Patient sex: M
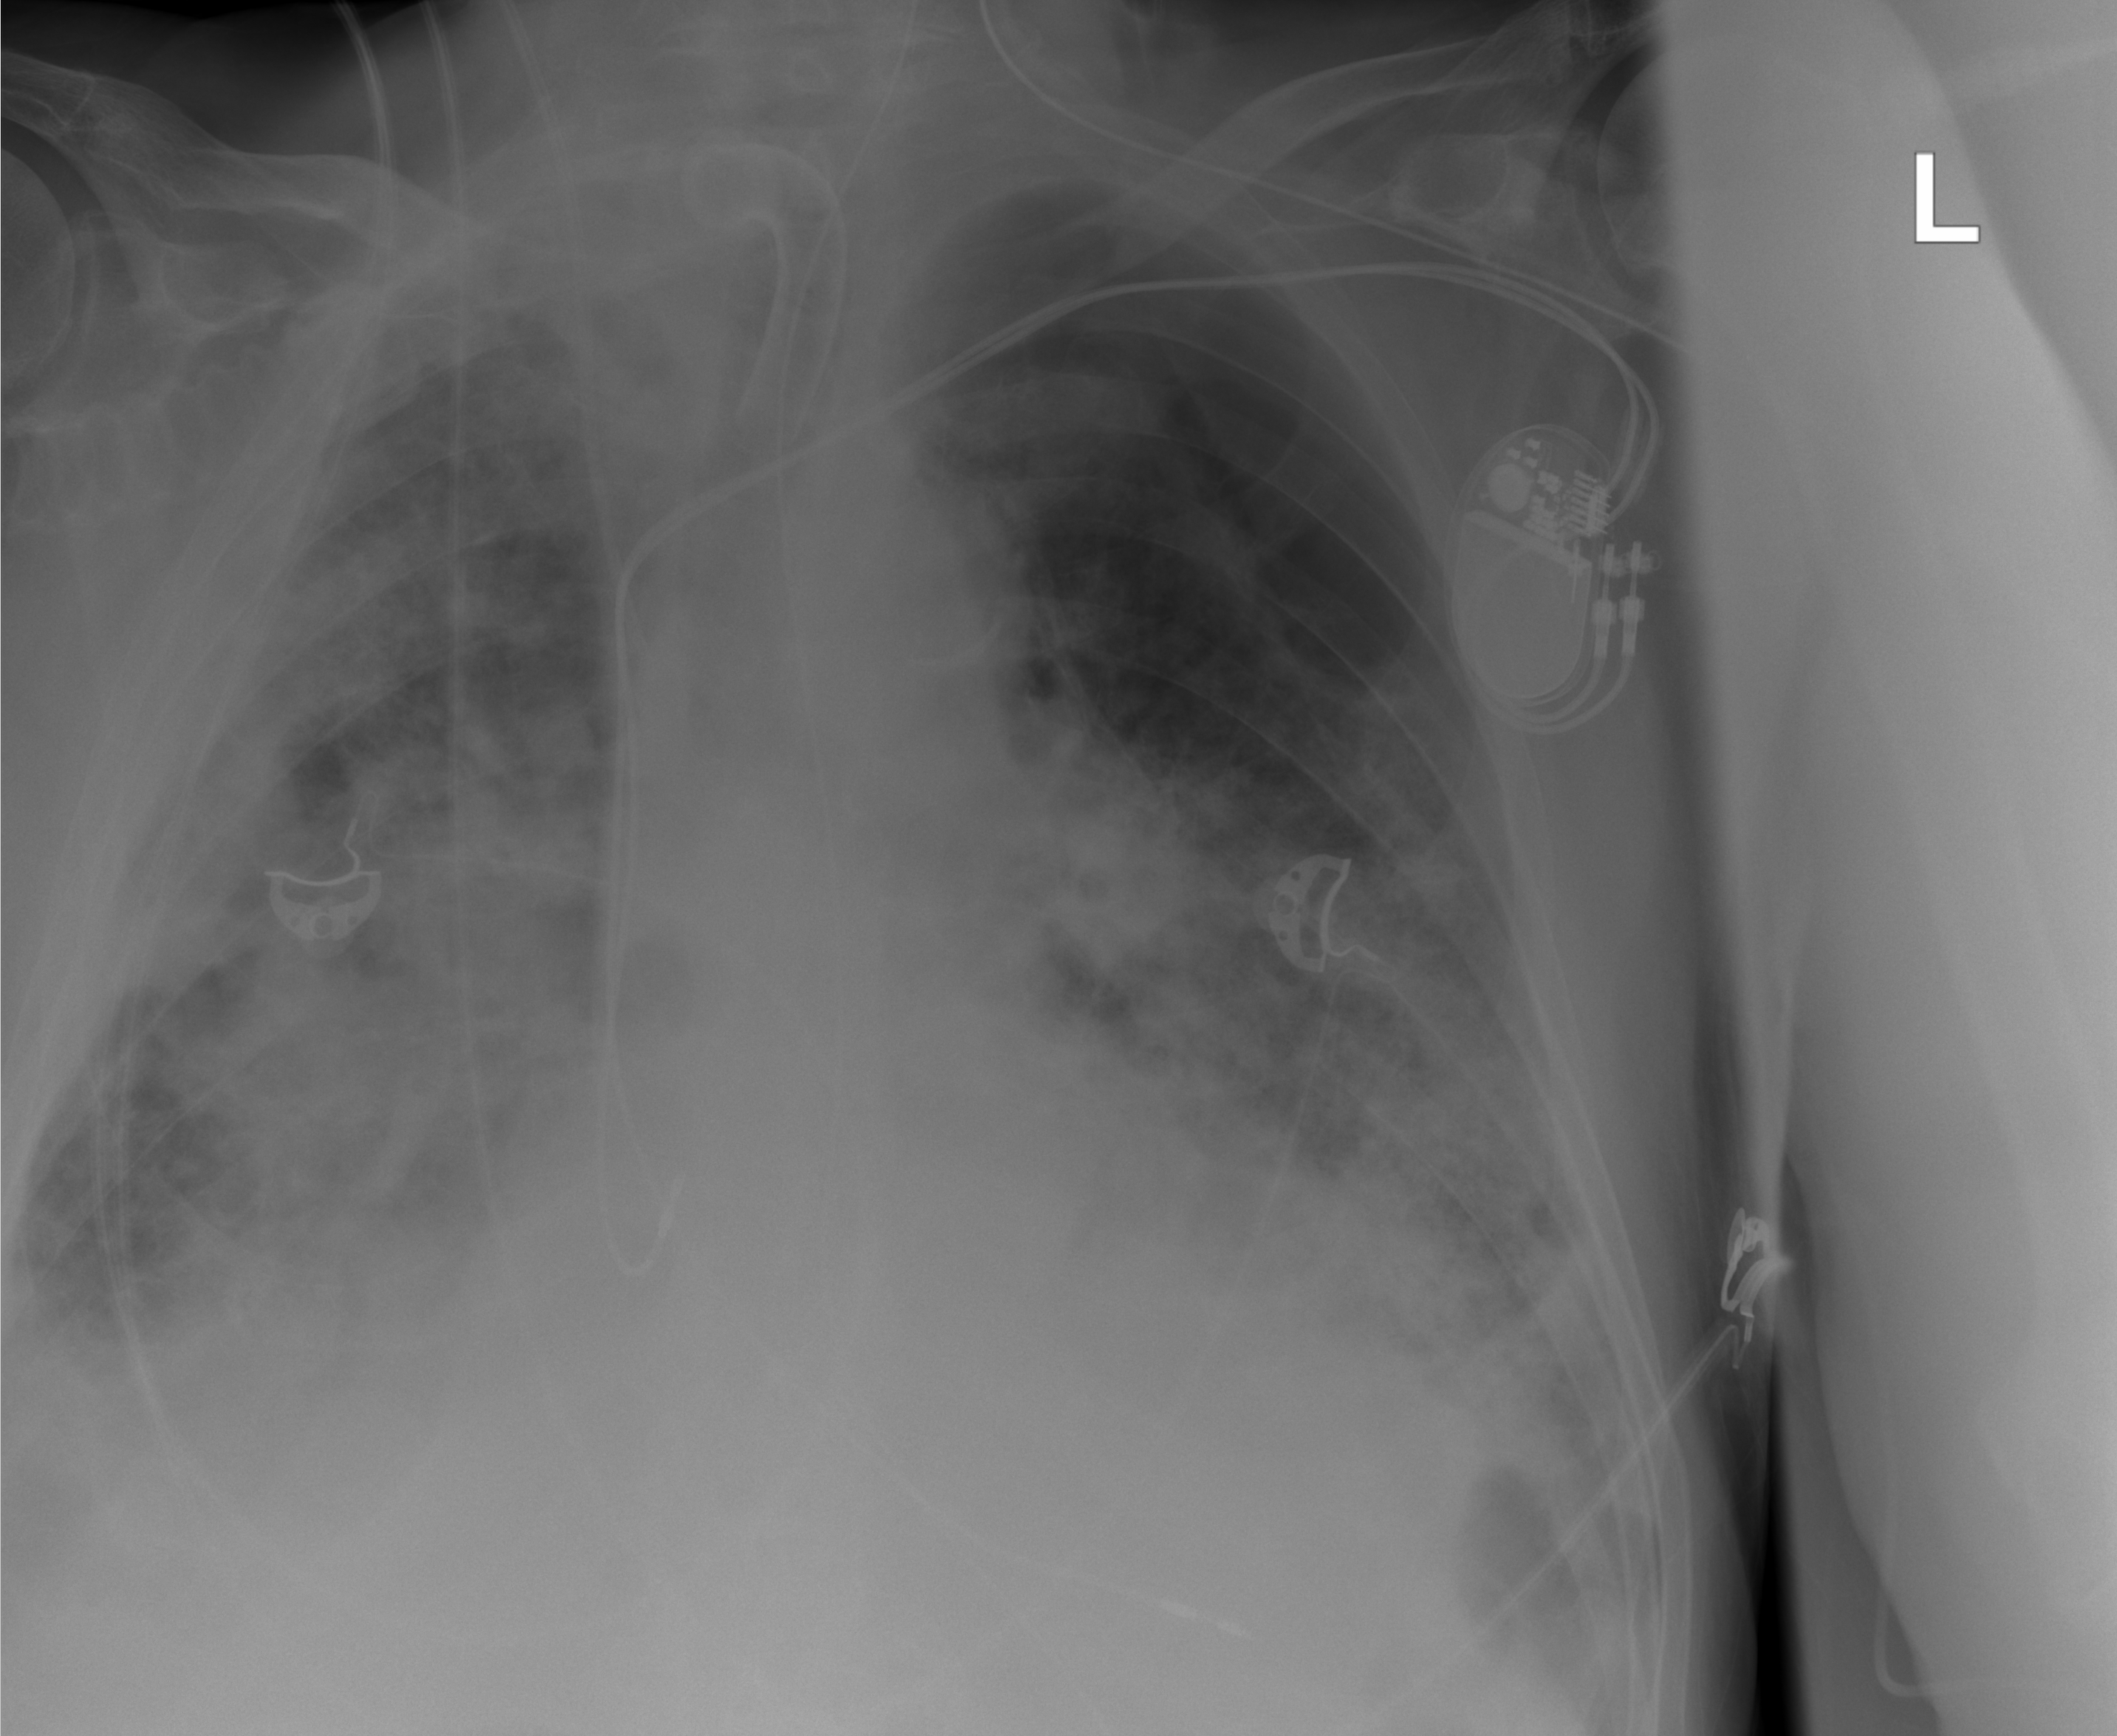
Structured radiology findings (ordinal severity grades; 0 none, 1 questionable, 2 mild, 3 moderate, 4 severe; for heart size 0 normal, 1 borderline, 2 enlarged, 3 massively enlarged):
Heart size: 2
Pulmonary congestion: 2
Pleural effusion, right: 2
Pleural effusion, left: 2
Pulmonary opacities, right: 3
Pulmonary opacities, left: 2
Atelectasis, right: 3
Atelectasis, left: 2